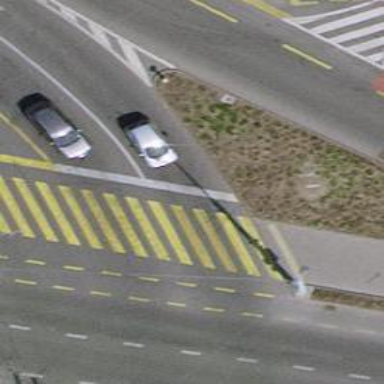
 featuring trolley wires. There is bus lane on the right and shared bus and cycle lane on the right side as well."